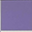
Piece: xx